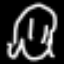
Label: frog